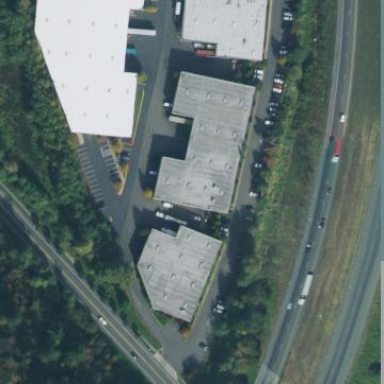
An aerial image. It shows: Warehouse.